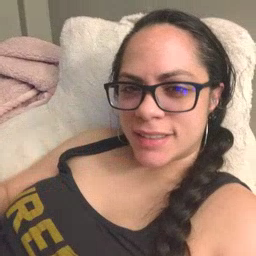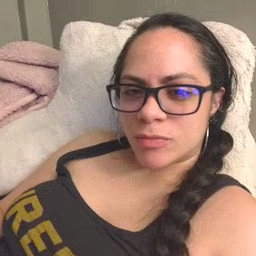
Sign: clean